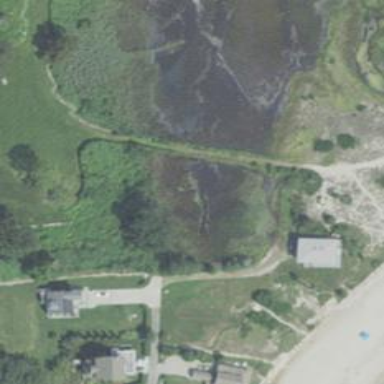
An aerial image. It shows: Saltmarsh wetland area.